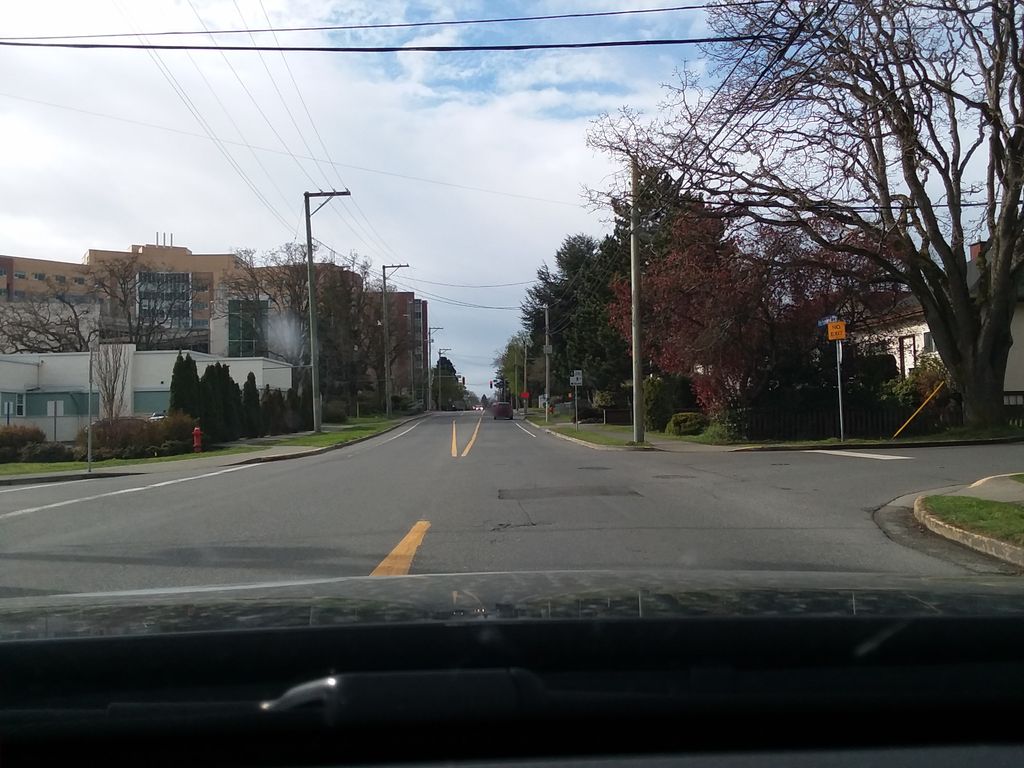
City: victoria